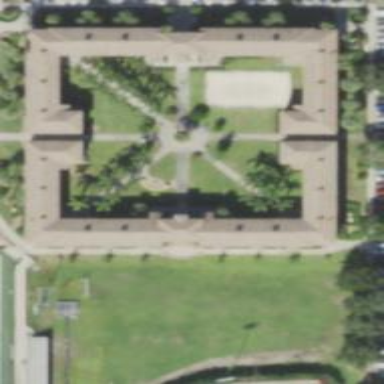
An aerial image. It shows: Dormitory building.